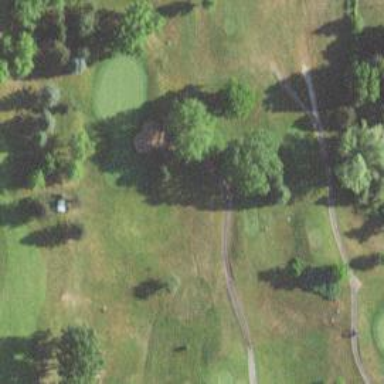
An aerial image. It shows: Service road used as golf cart path.